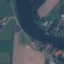
Land use / land cover: River